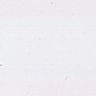
Metastatic tissue present: no